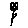
Label: flower